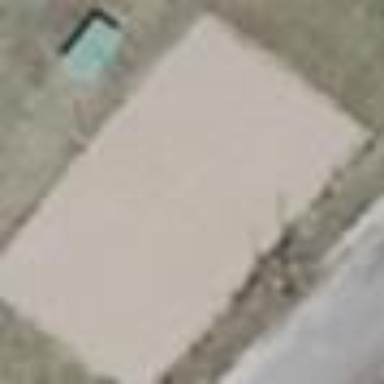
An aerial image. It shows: Sandy pitch for beach volleyball.